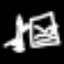
Label: pencil